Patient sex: M
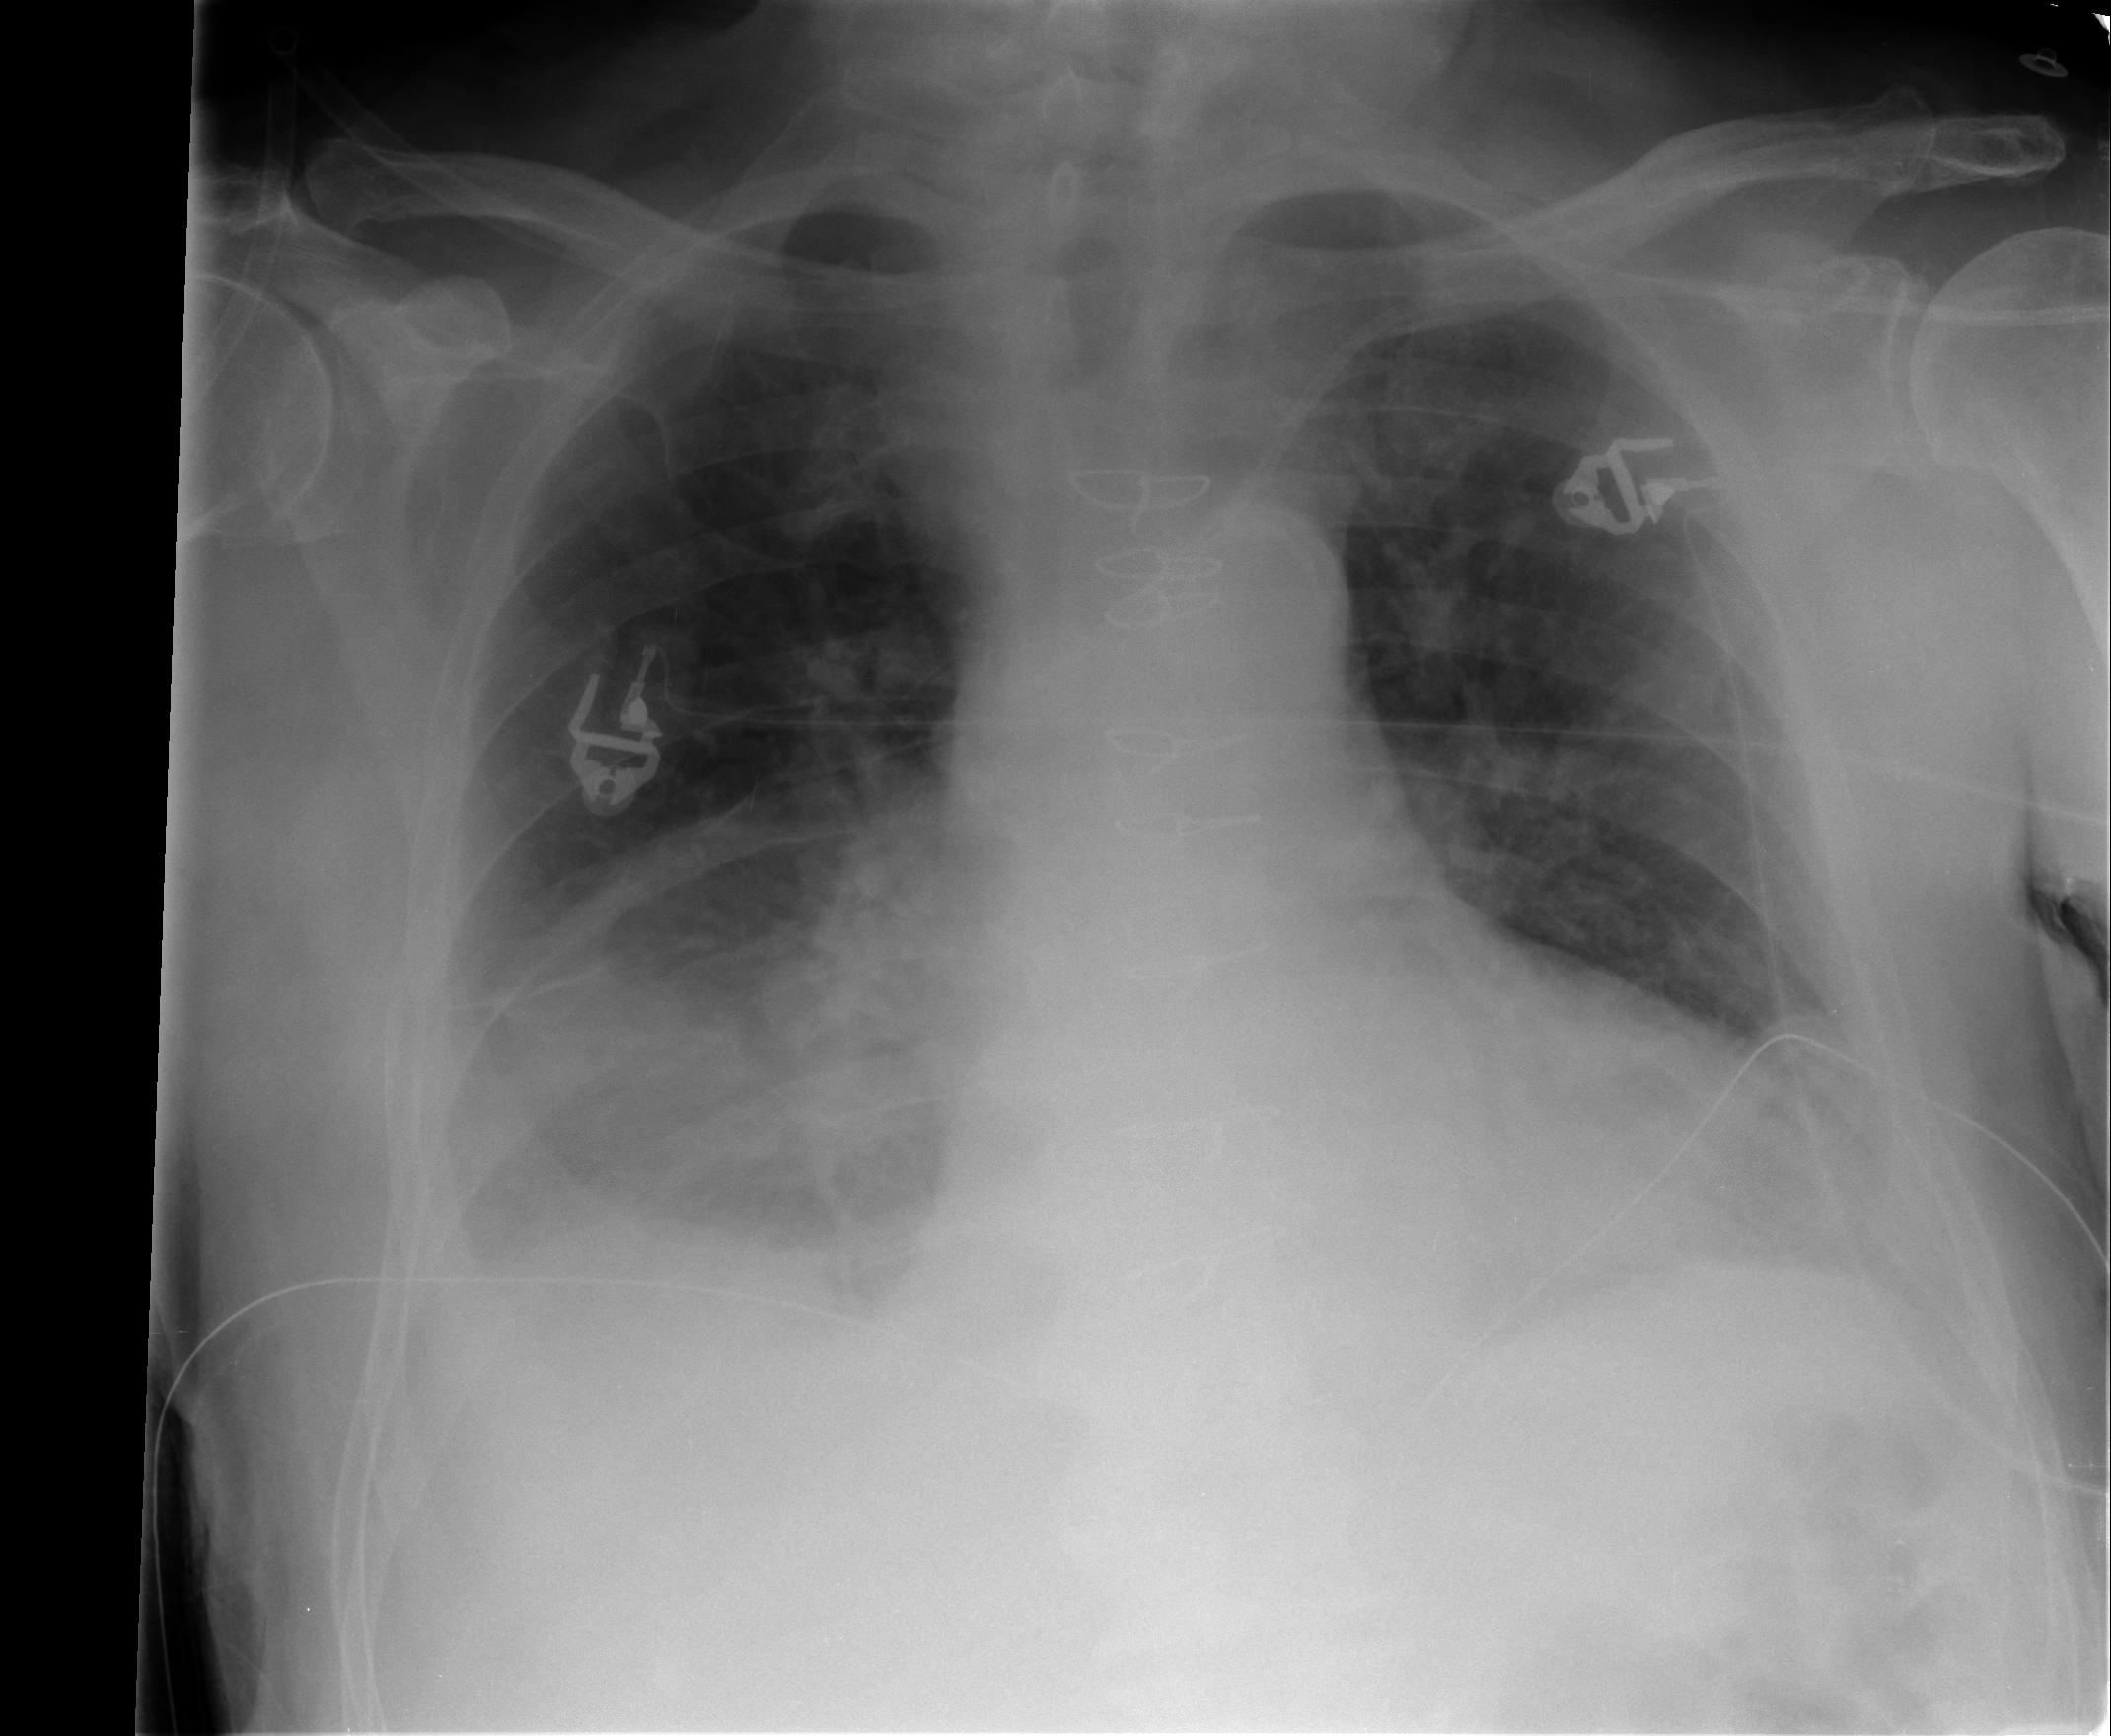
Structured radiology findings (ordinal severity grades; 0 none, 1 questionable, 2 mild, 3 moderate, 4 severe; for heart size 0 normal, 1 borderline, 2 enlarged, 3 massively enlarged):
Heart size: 0
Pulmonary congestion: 0
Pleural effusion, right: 2
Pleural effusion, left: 2
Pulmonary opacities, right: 1
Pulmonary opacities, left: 0
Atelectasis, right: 3
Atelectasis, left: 2